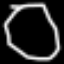
Label: octagon